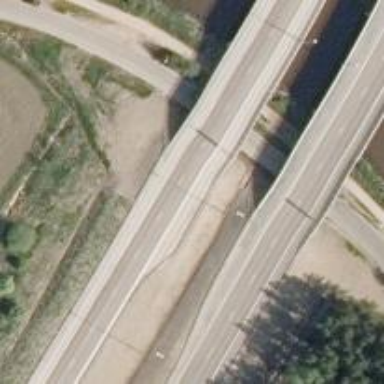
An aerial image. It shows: Asphalt bridge on motorway.